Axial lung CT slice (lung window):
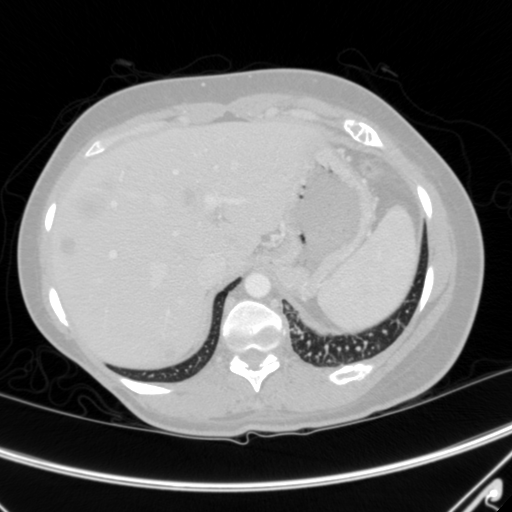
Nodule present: no